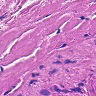
Metastatic tissue present: no